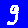
Digit: 9